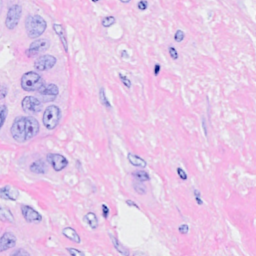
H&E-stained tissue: Breast